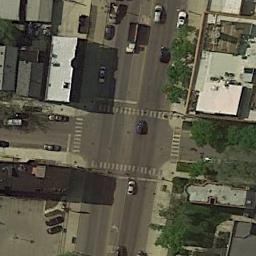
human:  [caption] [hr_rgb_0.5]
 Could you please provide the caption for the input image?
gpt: An intersection with normal traffic is between some neatly arranged houses .

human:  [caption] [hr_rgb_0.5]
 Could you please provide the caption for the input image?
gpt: There were many cars parked at the intersection .

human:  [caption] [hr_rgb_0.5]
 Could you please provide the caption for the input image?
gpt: There are many buildings beside the intersection .

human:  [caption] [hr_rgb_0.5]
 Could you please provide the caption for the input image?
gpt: There are many moving and waiting vehicles on the slanted intersection of the intersection, There are many buildings and some trees around the intersection, And many cars are parked in the open space beside the intersection .

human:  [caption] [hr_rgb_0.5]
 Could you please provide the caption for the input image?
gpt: There are some buildings and green trees beside the intersection .